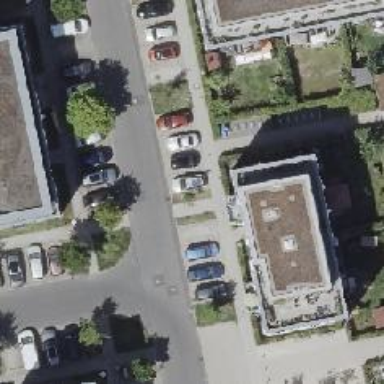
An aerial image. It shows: Footway.